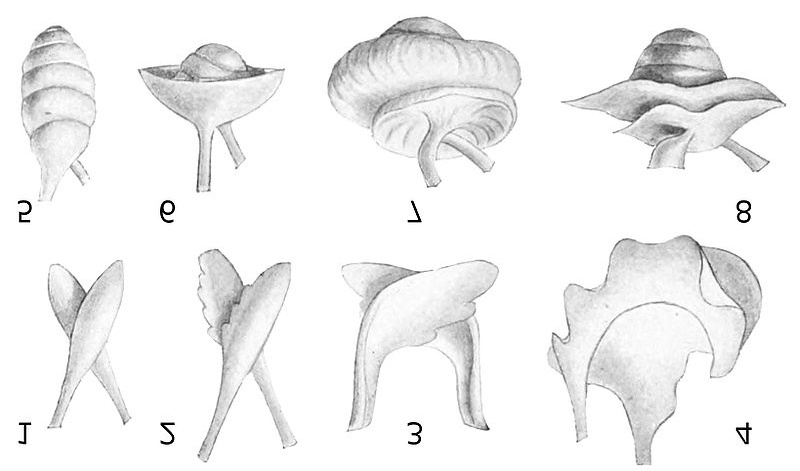
Label: slug